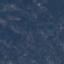
Land use / land cover: Forest